Interaction volume radius: 5 \u00c5
Interaction volume height: 15 \u00c5
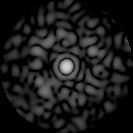
Disorder parameter: 0.8593